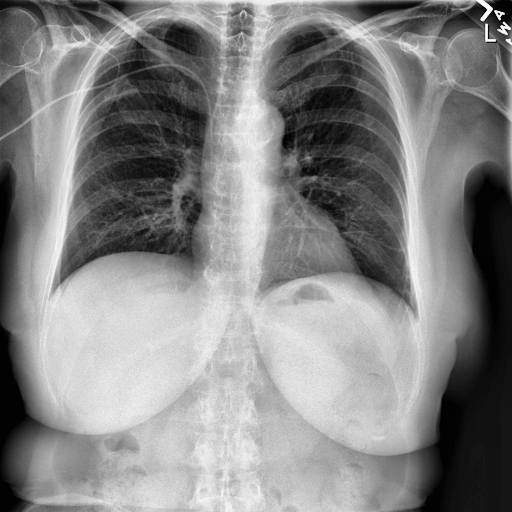
Finding: NORMAL